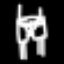
Label: pants